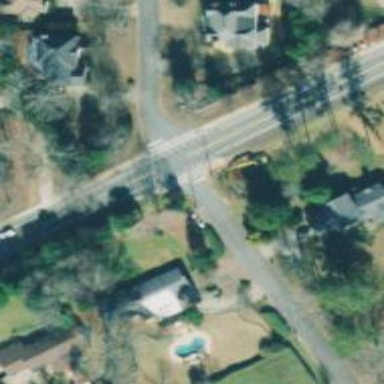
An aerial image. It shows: Road with stop sign.